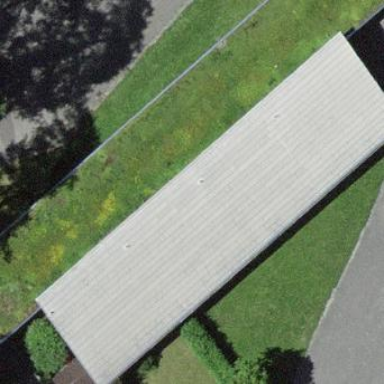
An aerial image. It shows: School building.